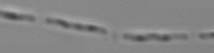
Label: Skeletonema